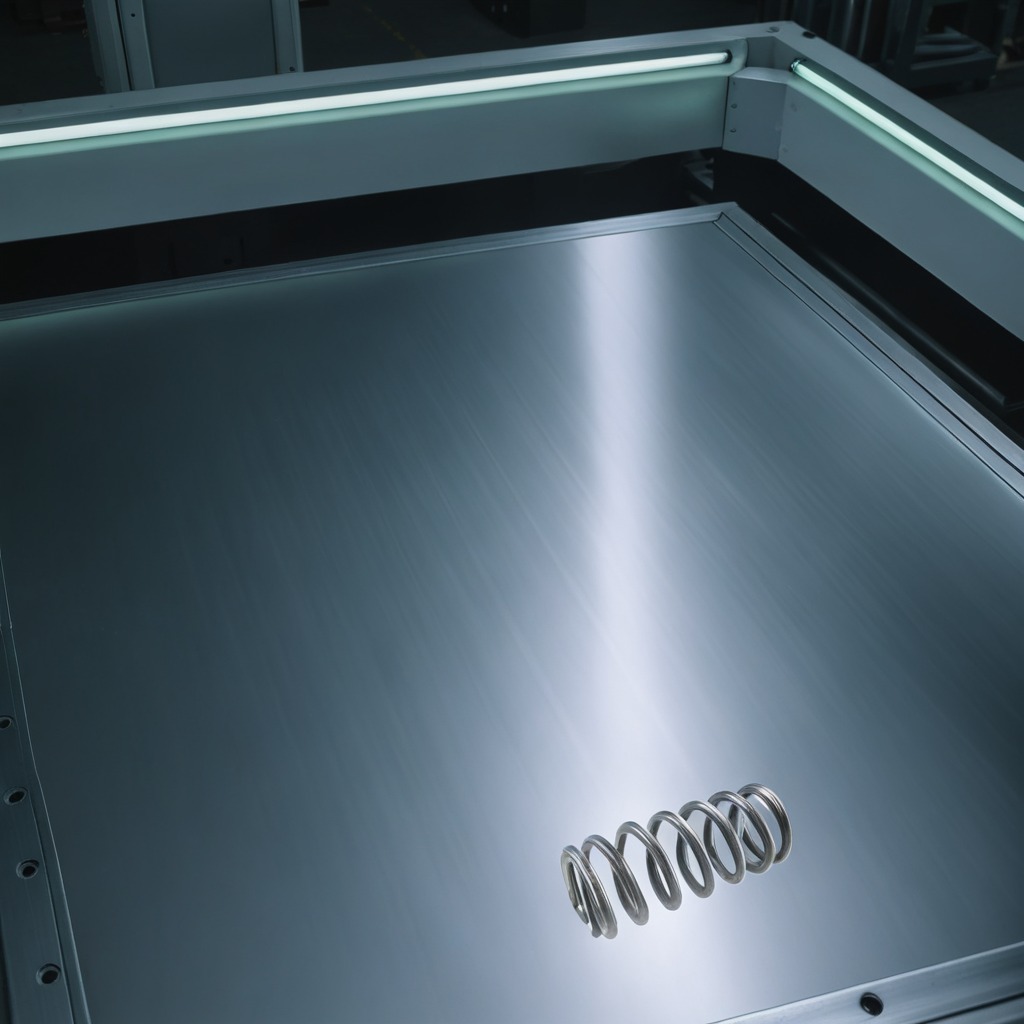
A coiled metal spring lies on a metal table in a machine shop under fluorescent lights.